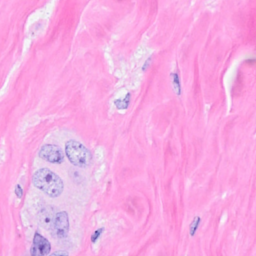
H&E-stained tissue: Breast